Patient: sex F, age 65
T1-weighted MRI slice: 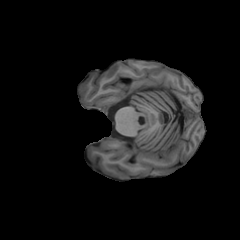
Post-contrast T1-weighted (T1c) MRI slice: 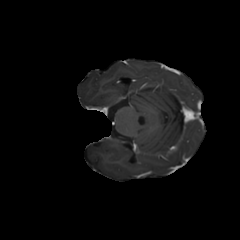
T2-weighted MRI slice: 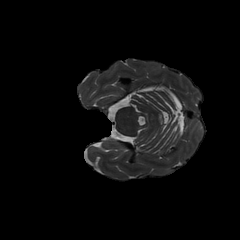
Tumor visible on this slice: no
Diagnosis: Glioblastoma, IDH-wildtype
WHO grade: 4